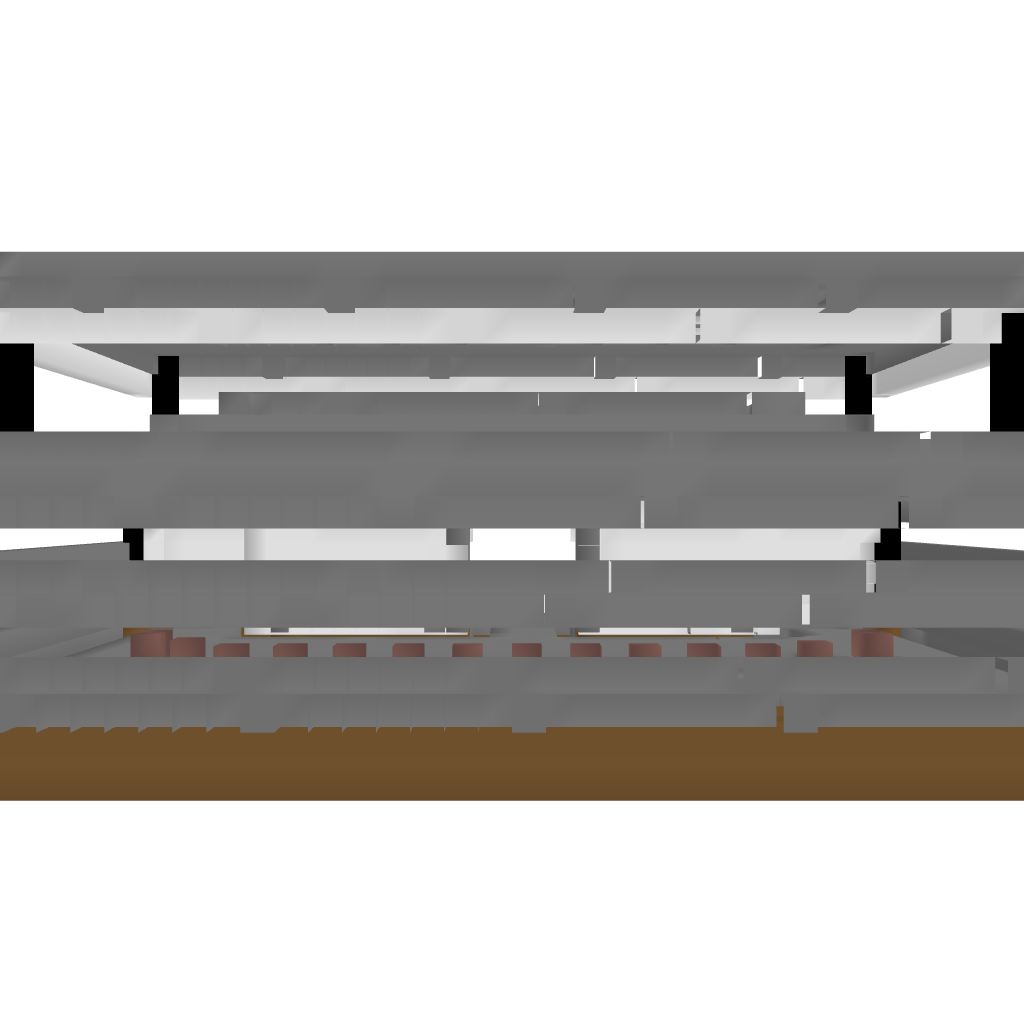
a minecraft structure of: Mapex Manor bad low quality